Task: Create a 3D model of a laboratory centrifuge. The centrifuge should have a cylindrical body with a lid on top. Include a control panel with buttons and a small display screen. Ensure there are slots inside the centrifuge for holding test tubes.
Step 349:
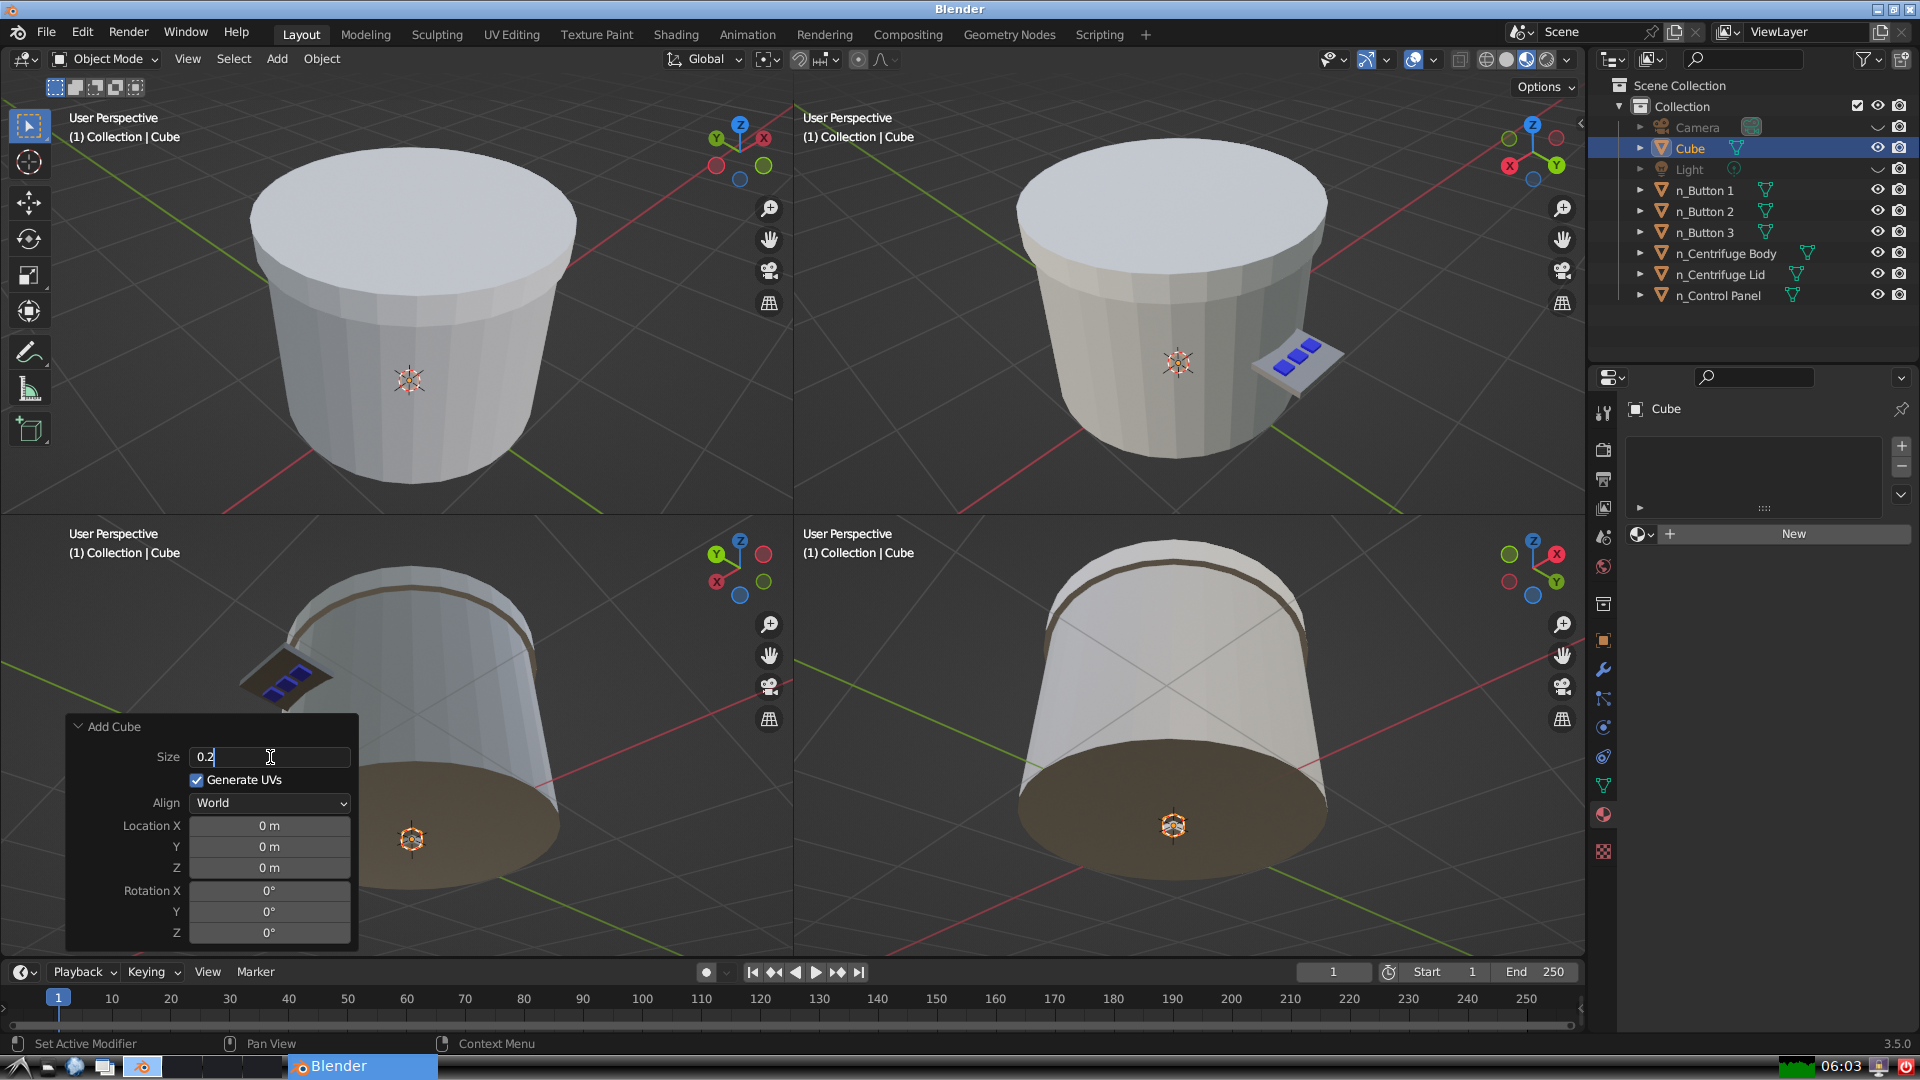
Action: {"key_press": ['Return']}